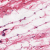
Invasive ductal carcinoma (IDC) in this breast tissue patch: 0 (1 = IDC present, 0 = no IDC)